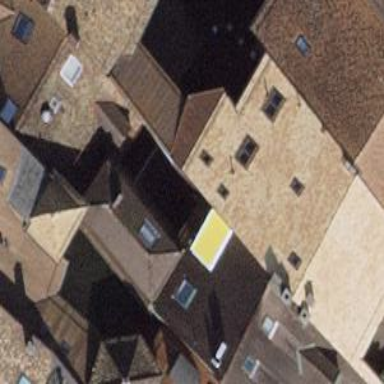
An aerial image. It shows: Building with gabled roof made of roof tiles. The roof is oriented across the structure.